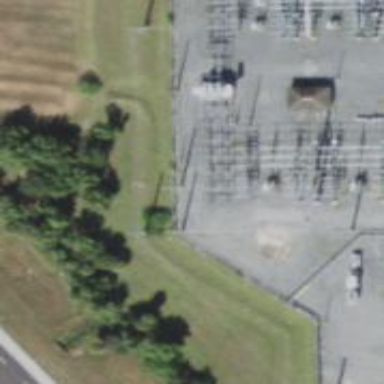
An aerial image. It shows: Switch for power supply.